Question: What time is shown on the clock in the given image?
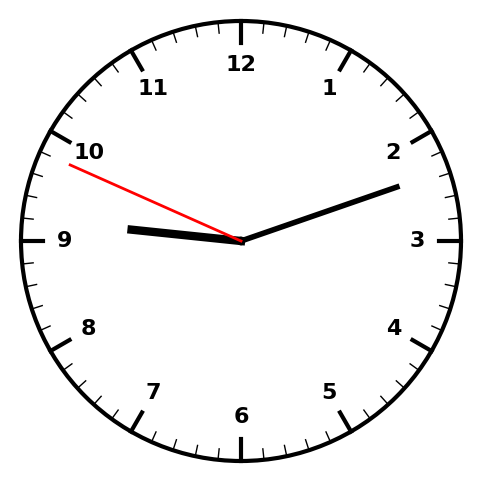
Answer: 09:11:49